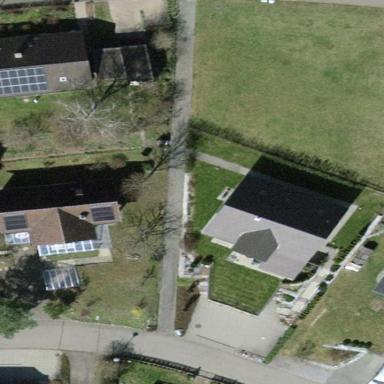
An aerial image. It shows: Detached building with gabled roof.